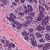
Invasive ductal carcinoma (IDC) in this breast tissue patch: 0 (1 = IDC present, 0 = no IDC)